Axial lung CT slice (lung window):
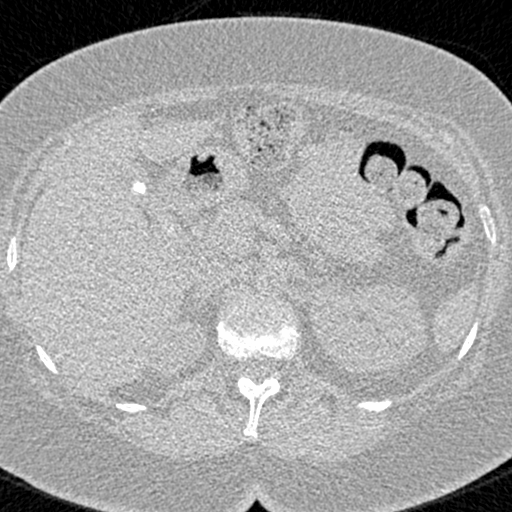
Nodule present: no